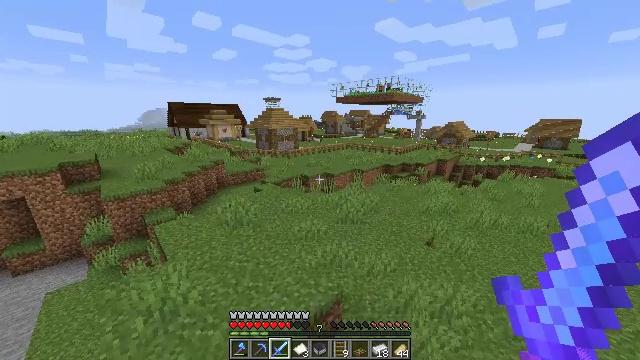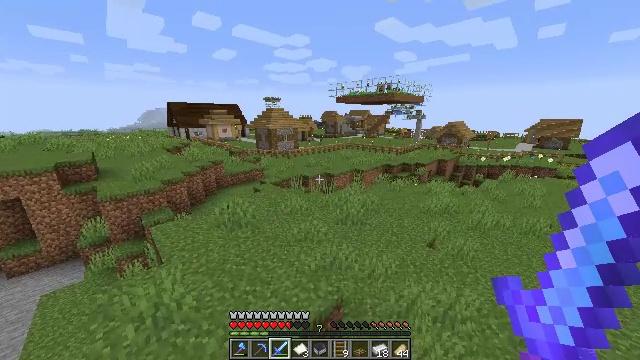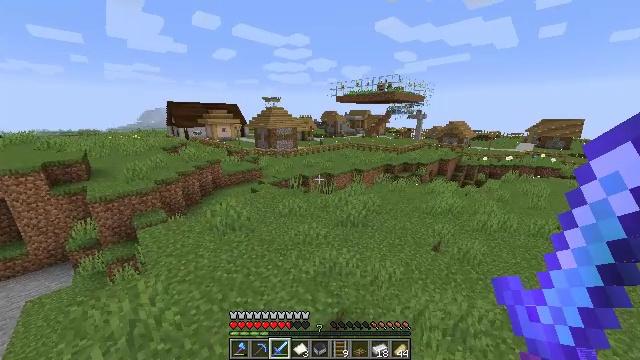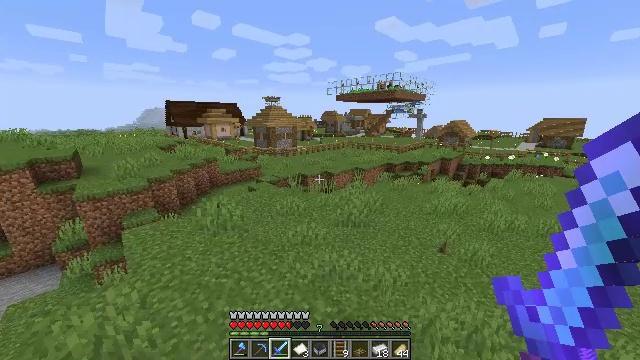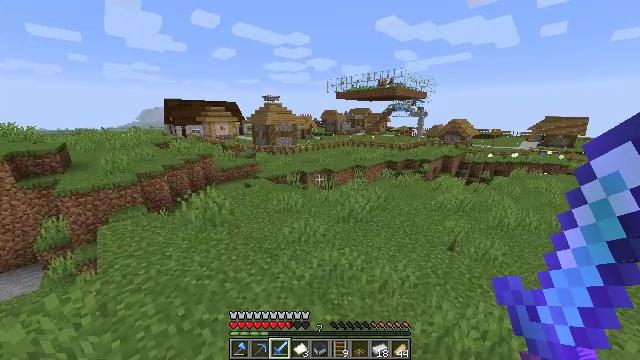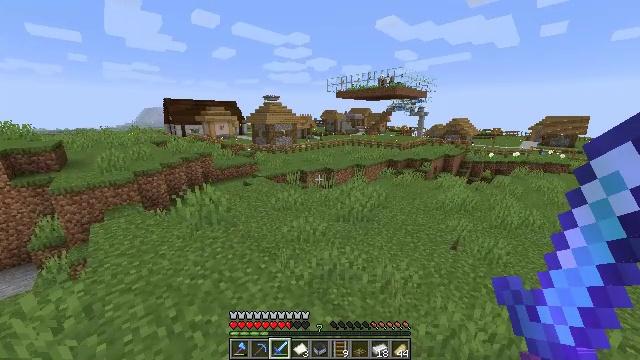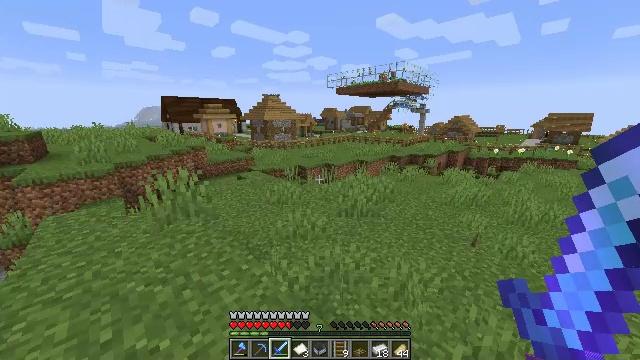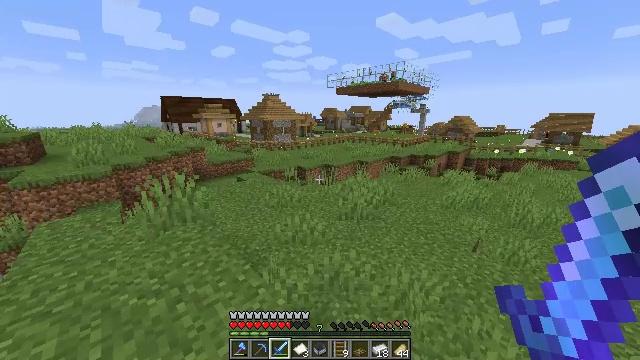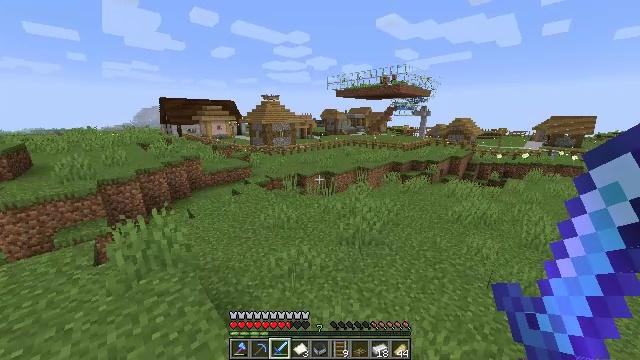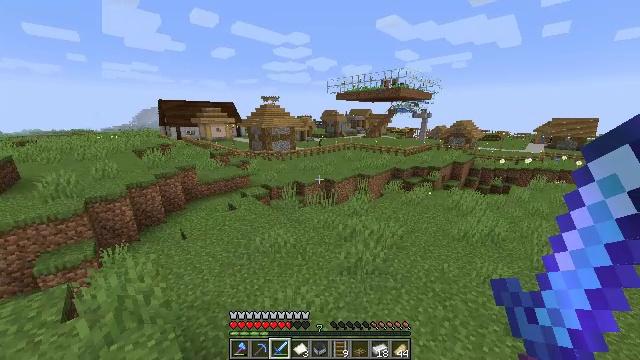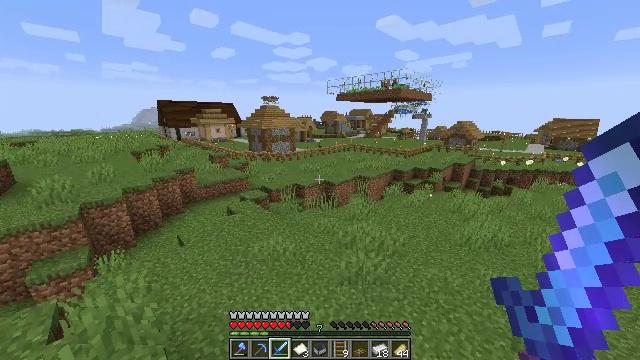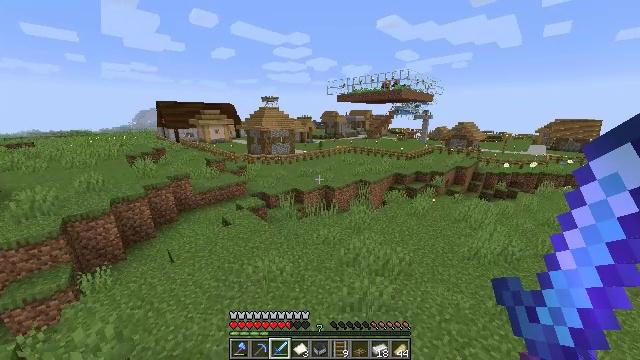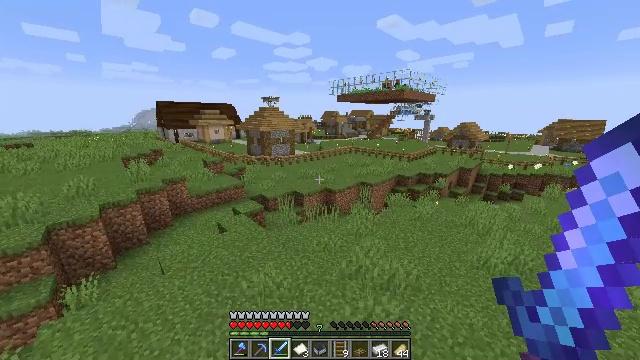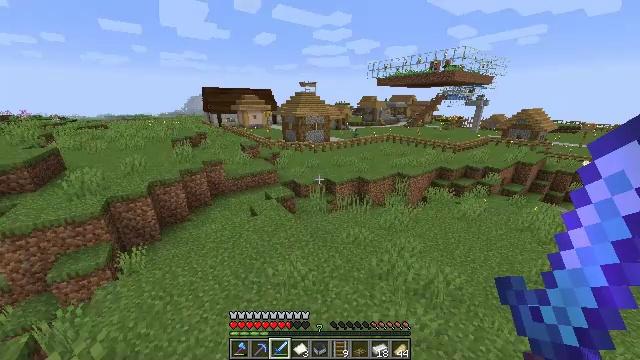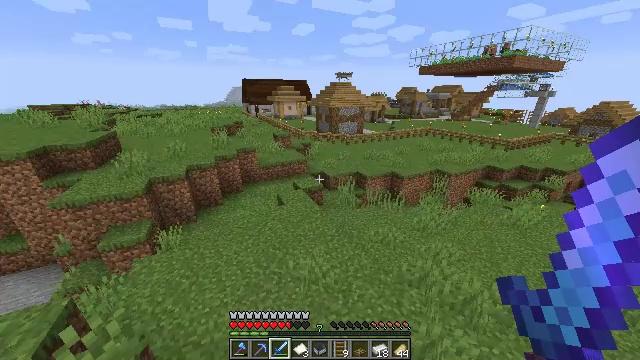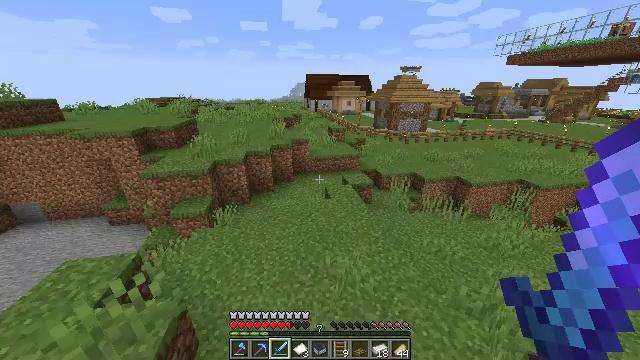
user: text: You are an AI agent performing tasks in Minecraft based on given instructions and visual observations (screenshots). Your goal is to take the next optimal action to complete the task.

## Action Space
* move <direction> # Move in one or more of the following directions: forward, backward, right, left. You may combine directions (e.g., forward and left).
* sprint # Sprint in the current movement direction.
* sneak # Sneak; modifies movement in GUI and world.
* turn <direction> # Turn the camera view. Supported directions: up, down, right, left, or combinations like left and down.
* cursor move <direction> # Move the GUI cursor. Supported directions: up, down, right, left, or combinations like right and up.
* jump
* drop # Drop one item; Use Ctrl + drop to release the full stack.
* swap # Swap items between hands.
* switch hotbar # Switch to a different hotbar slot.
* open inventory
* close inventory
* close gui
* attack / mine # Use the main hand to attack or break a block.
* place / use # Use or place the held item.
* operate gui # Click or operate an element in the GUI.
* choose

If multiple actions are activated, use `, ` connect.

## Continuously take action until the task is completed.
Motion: motion action
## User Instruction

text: Break the sugar cane.
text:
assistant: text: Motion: move forward, sprint, jump
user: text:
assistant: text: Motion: move forward, jump
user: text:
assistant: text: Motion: move forward, jump
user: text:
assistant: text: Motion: move forward, jump
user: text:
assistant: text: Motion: move forward, jump
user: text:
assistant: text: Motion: move forward, jump
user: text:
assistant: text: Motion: move forward, jump
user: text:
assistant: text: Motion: move forward, sprint, jump
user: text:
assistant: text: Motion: move forward, sprint, jump
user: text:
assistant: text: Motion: move forward, sprint, jump
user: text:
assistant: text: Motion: move forward, jump
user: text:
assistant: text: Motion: move forward, jump
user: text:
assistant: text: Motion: move forward, turn left and down, jump
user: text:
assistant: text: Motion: move forward, turn left and down, jump
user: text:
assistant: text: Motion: move forward, turn left, jump
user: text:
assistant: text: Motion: move forward, turn left, jump
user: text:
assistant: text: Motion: move forward, turn left, jump
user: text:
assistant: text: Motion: move forward, sprint, turn left, jump
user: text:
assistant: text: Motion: move forward, sprint, jump
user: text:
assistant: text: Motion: move forward, sprint, jump
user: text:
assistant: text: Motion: move forward, sprint, jump
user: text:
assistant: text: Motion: move forward, jump
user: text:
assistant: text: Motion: move forward, jump
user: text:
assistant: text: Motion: move forward, jump
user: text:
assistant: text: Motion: move forward, jump
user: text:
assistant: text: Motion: move forward, jump
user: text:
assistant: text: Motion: move forward, turn right, jump
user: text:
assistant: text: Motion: move forward, turn right, jump
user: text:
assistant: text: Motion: move forward, turn right, jump
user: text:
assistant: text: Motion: move forward, turn right and down, jump